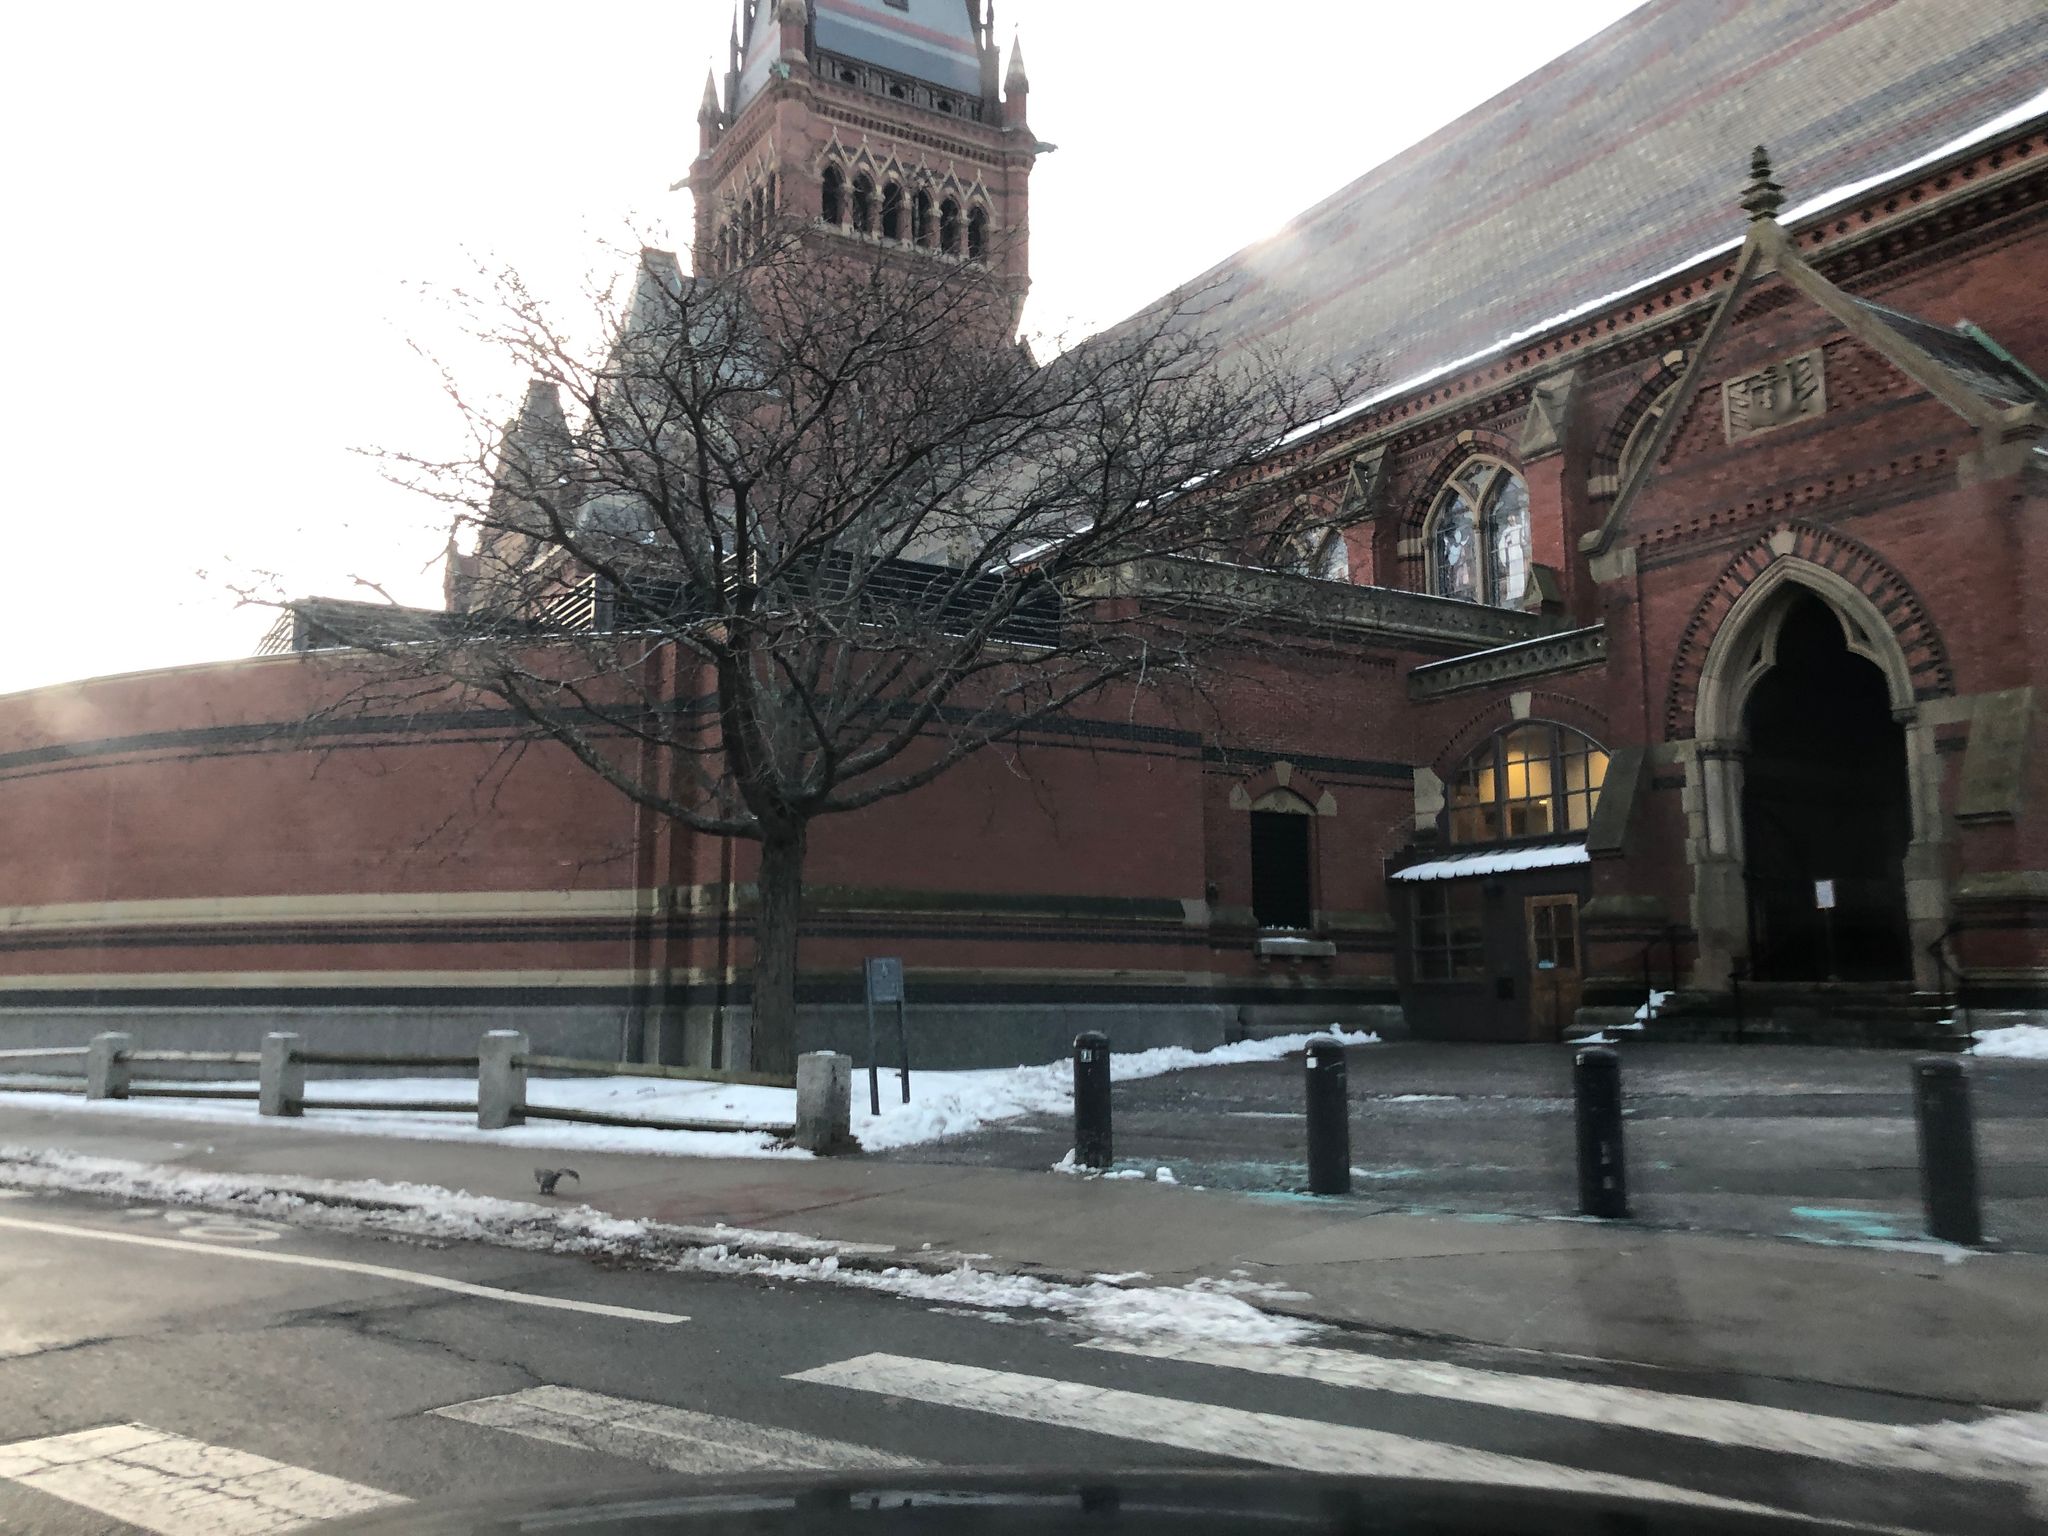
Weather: snowy
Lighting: day
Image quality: good
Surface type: walking surface
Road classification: tertiary
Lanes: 2
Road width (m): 15.2
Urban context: urban centre
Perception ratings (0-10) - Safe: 1.61, Lively: 4.33, Beautiful: 6.83, Boring: 1.52, Depressing: 4, Wealthy: 7.78